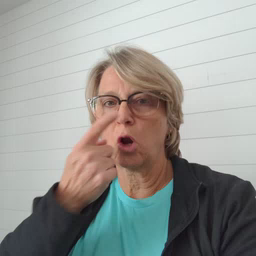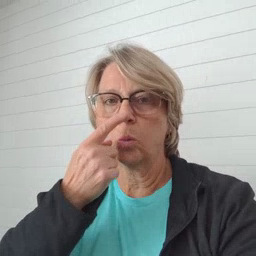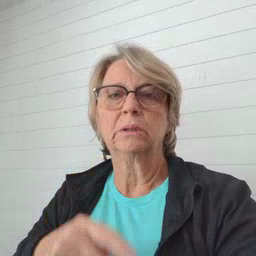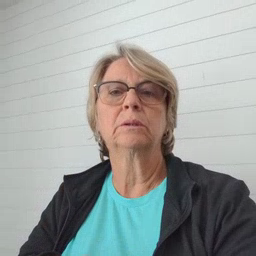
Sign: nose